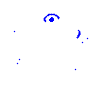
Particle: electron